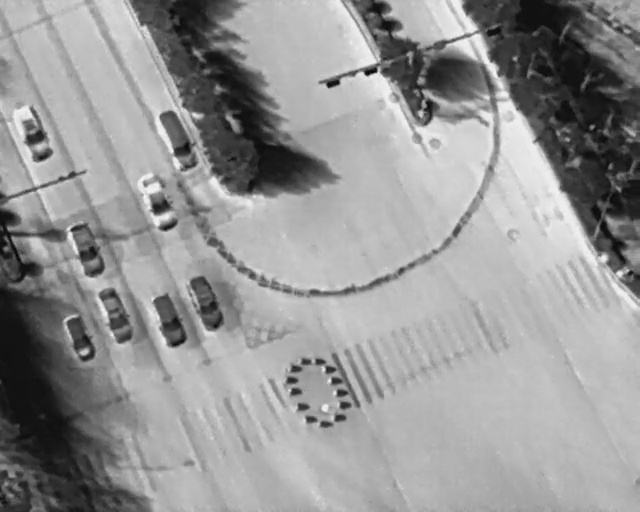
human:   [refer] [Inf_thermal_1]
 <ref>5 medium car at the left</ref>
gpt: <box>[[19, 36, 29, 42, 158], [8, 46, 17, 51, 157], [8, 63, 16, 68, 157], [13, 58, 22, 64, 158], [21, 60, 30, 64, 157]]</box>

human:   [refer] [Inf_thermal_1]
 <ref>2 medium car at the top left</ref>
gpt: <box>[[22, 24, 32, 29, 156], [0, 23, 9, 28, 159]]</box>